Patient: sex M, age 53
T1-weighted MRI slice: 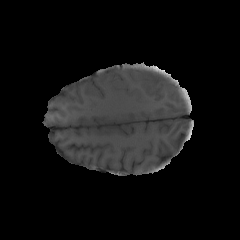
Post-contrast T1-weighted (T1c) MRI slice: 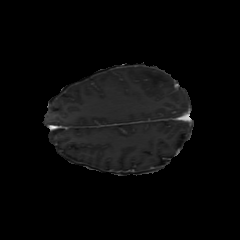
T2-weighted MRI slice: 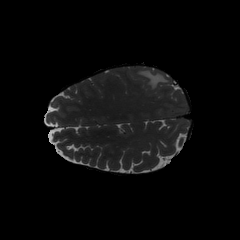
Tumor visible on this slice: yes
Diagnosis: Glioblastoma, IDH-wildtype
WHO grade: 4